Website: lowes
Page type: payment
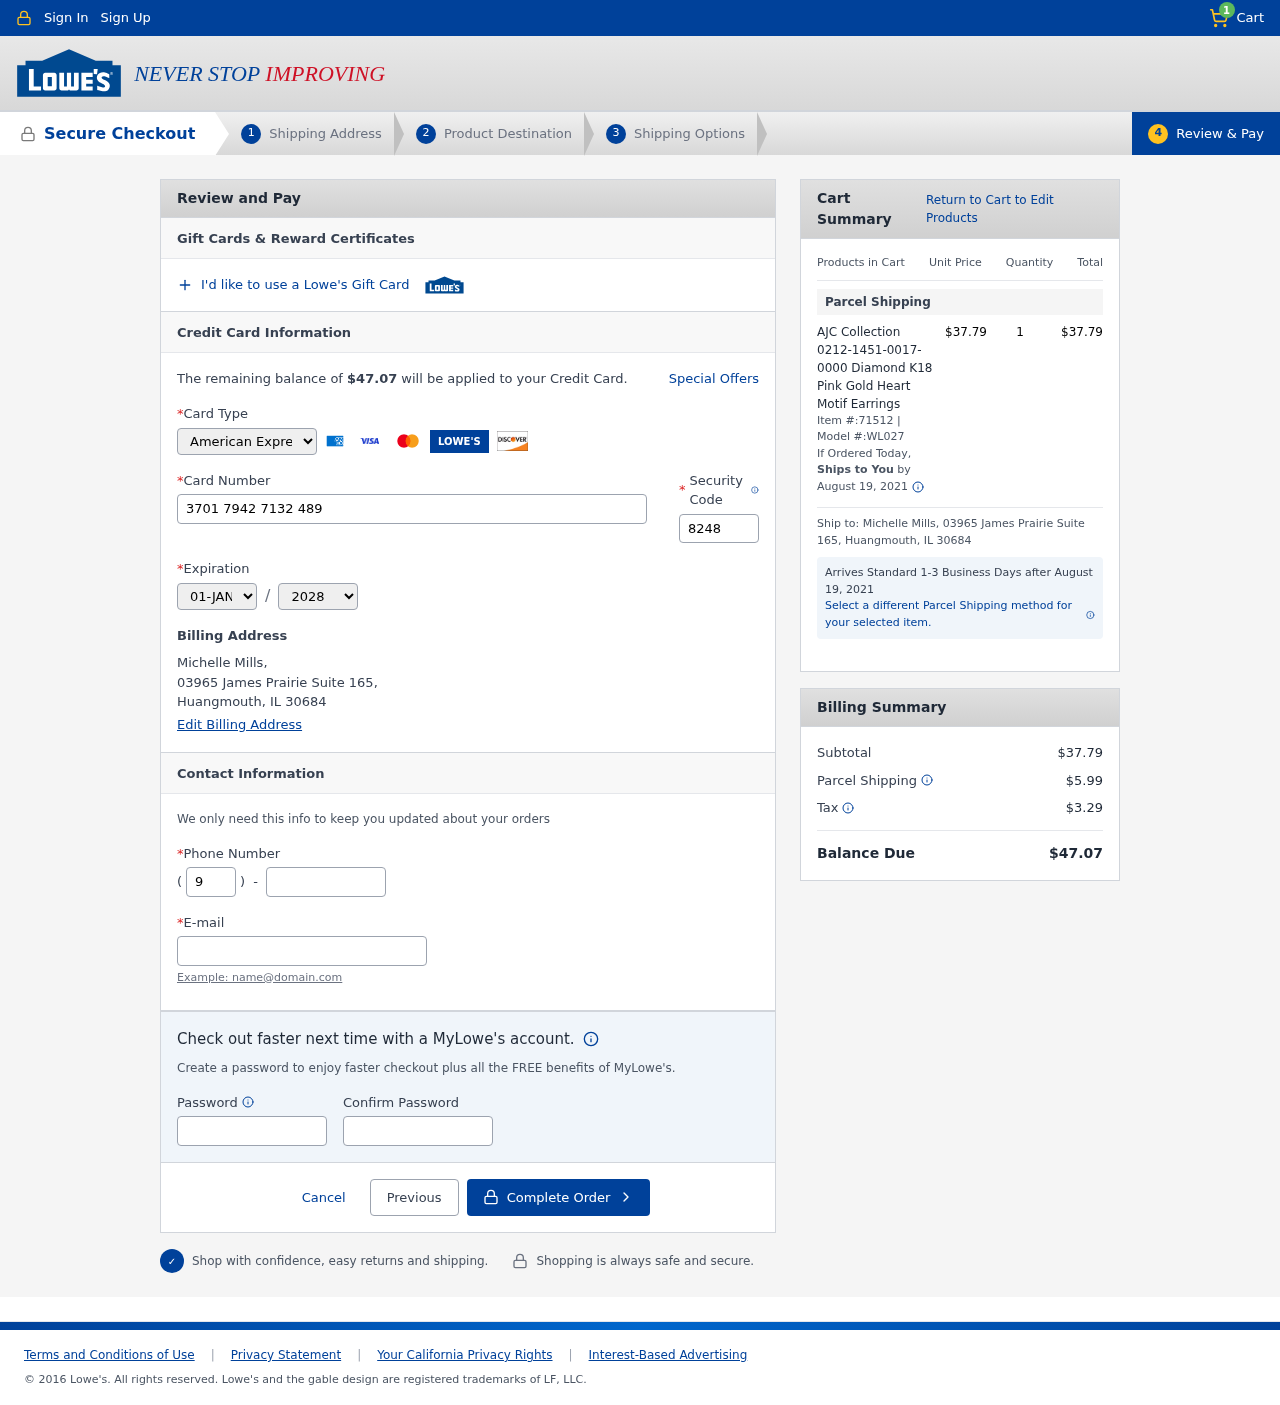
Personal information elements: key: PII_CARD_CVV
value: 8248
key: PII_CARD_EXPIRY_MONTH
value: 01
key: PII_CARD_EXPIRY_YEAR
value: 28
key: PII_CARD_NUMBER
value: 3701 7942 7132 489
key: PII_CARD_TYPE
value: American Express
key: PII_CITY_STATE_ZIP
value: Huangmouth, IL 30684
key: PII_EMAIL
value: michelle_mills@hotmail.com
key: PII_FULLNAME
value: Michelle Mills,
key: PII_PHONE
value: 9989222529
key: PII_PHONE_AREA
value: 998
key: PII_STREET
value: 03965 James Prairie Suite 165,
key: PII_FULLNAME2
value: Michelle Mills
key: PII_STREET2
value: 03965 James Prairie Suite 165
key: PII_CITY_STATE_ZIP2
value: Huangmouth, IL 30684
Product elements: key: PRODUCT1_NAME
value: AJC Collection 0212-1451-0017-0000 Diamond K18 Pink Gold Heart Motif Earrings
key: PRODUCT1_PRICE
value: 37.79
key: PRODUCT1_QUANTITY
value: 1
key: PRODUCT1_ITEM
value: Item #:71512
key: PRODUCT1_MODEL
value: Model #:WL027
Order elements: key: ORDER_NUM_ITEMS
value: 1
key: ORDER_TOTAL
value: $47.07
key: ORDER_SHIPPING_DATE
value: August 19, 2021
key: ORDER_SUBTOTAL
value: $37.79
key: ORDER_SHIPPING_DATE2
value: August 19, 2021
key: ORDER_SHIPPING_COST
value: $5.99
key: ORDER_TAX
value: $3.29